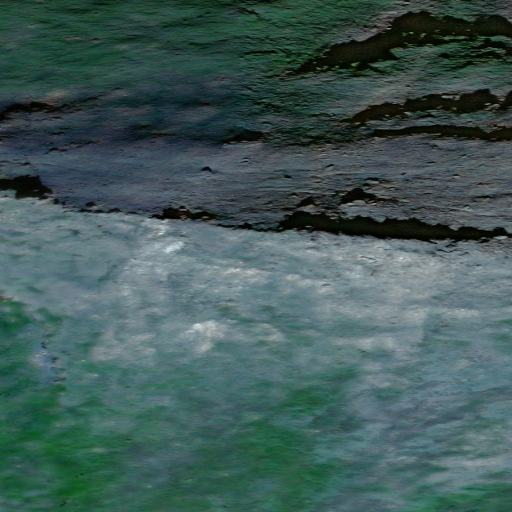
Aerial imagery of mountain in Alaska named Ferguson Peak containing only unknown